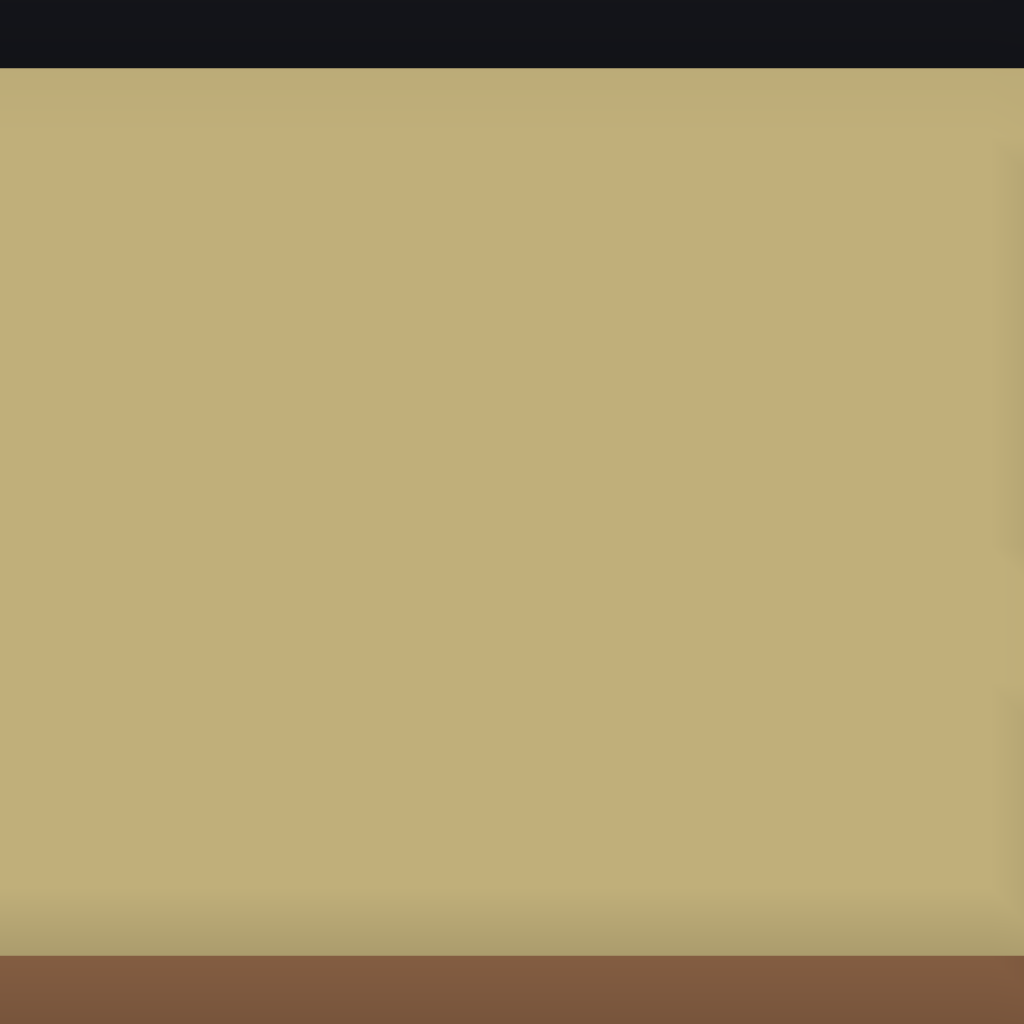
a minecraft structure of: The Cat Walk